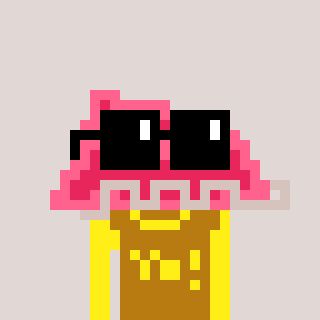
a pixel art character with square black sunglasses, a retainer-shaped head and a gold-colored body on a warm background